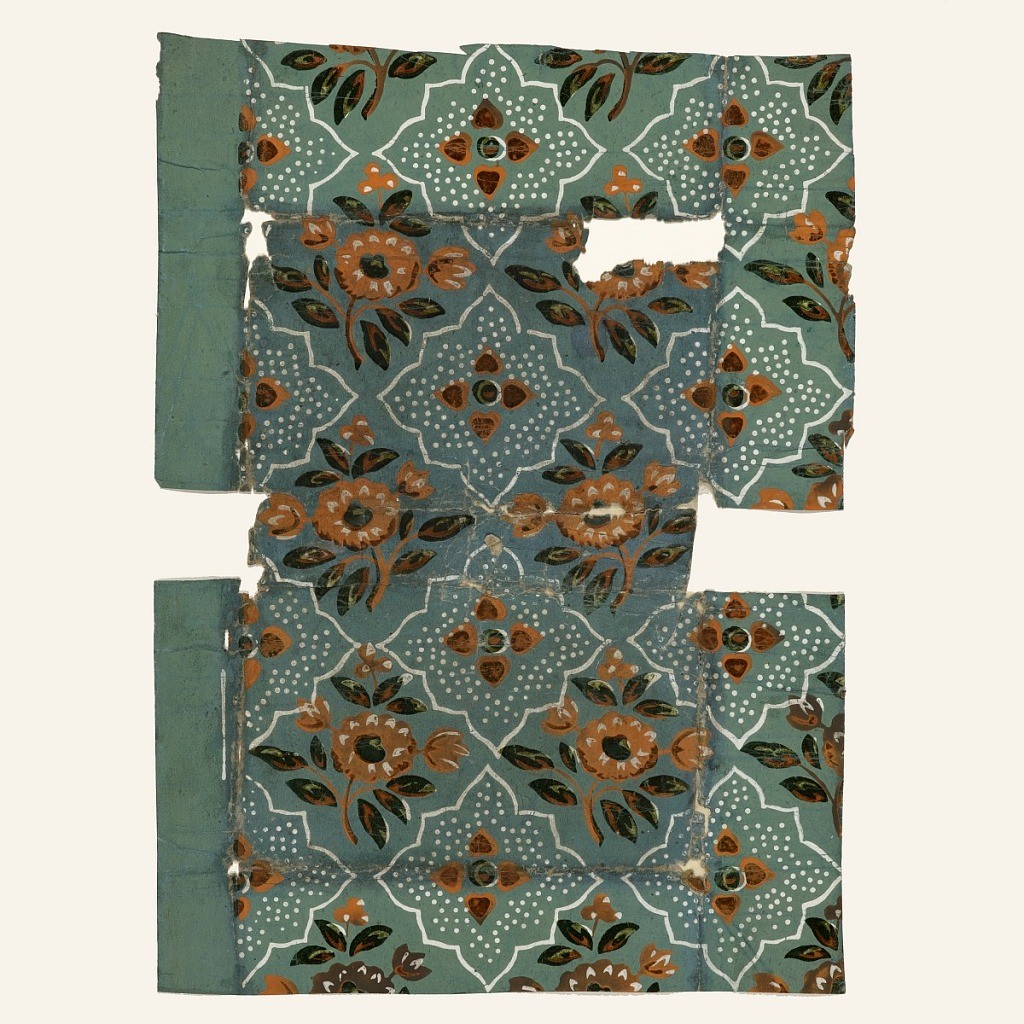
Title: Sidewall
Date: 1825–30
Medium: Block-printed on handmade paper
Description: Shaped squarish figures form a checker board or diamond trellis pattern, enclosing a simple floral form on dotted ground, which alternates with floral sprays. At left, original margin of paper. Original colors appear along edges, where paper has been folded. Paper is gray and coarse; green colors have high gloss. This wallpaper was formerly used as a book cover.